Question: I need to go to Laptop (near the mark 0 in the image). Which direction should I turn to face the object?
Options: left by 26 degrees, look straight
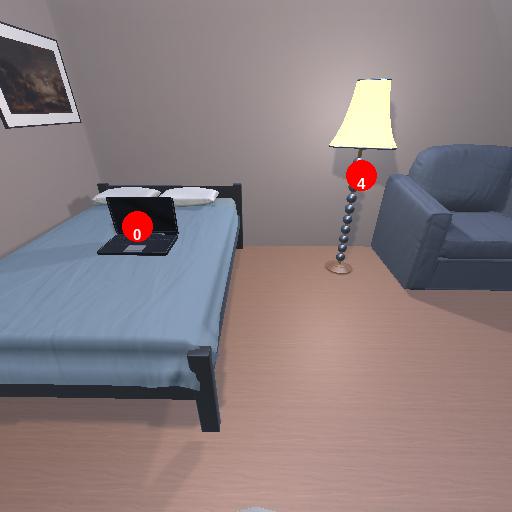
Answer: left by 26 degrees